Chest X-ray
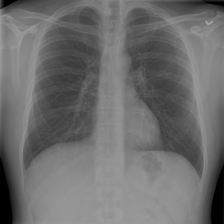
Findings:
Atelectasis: negative
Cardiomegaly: negative
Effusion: negative
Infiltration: negative
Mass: negative
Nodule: negative
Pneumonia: negative
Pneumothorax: negative
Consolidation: negative
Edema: negative
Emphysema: negative
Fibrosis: negative
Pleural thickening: negative
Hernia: negative